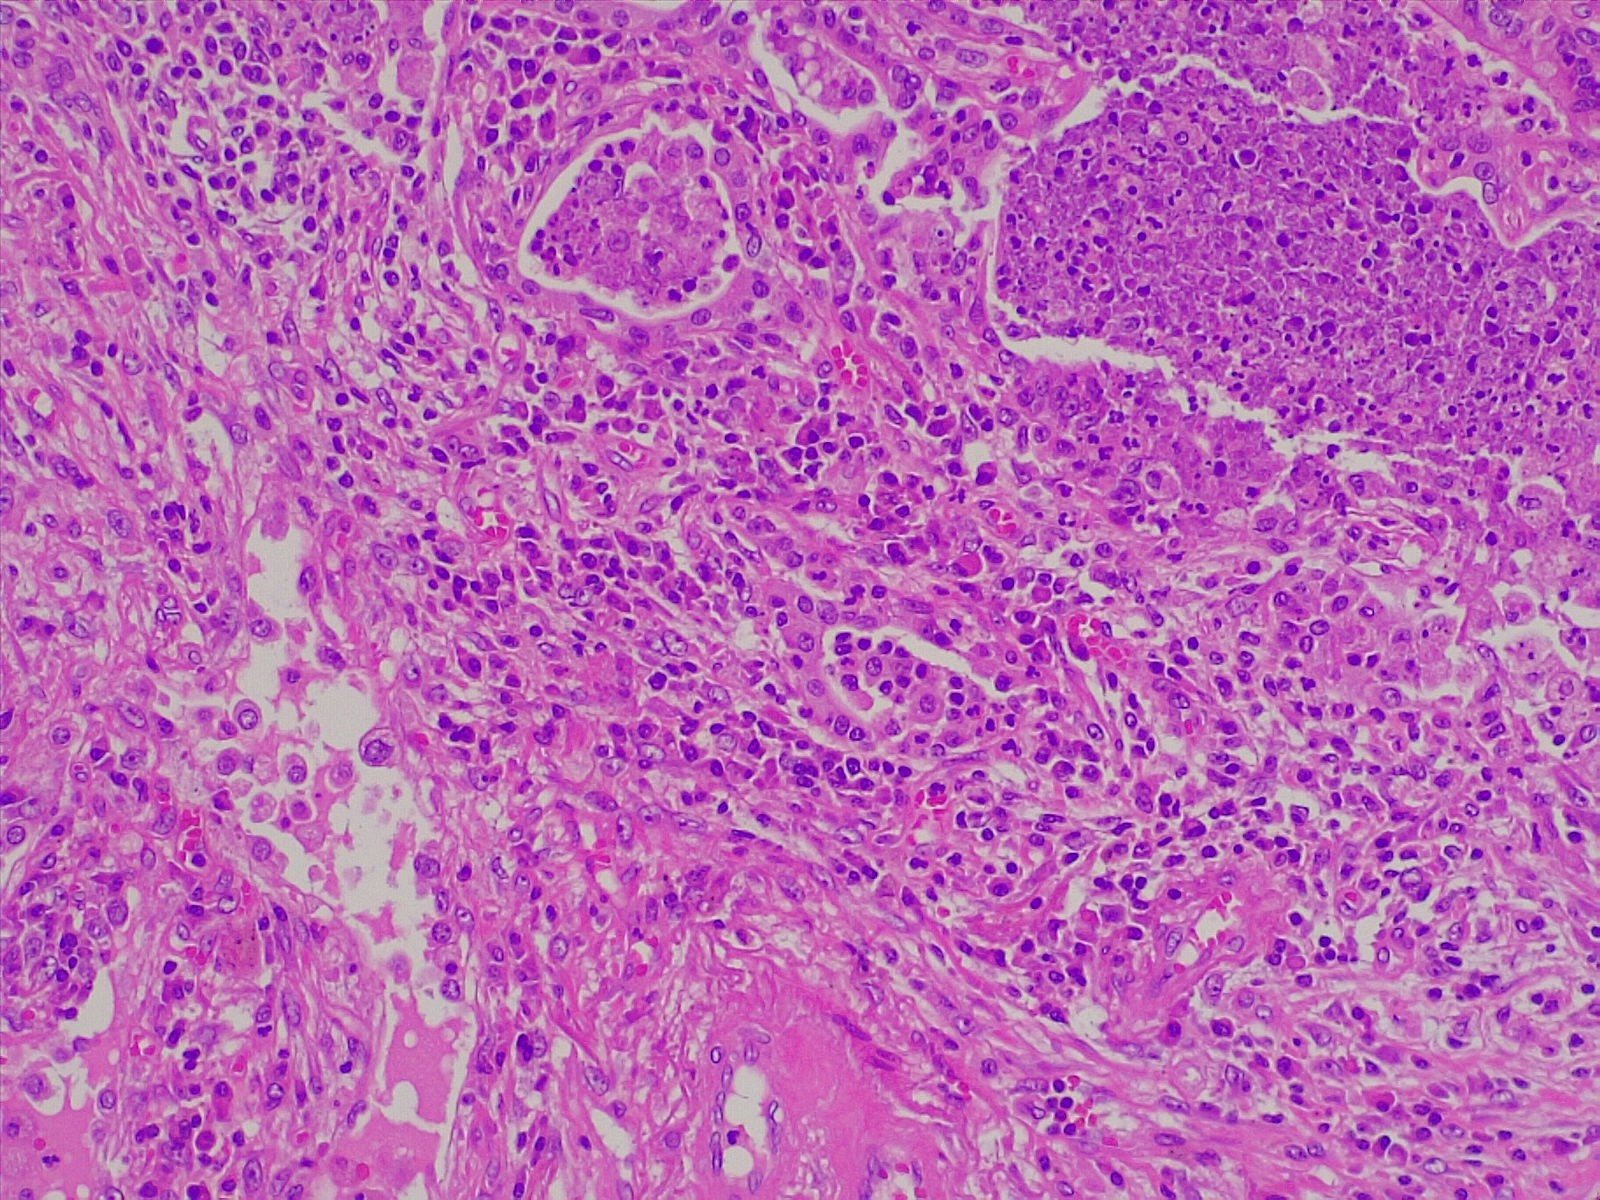
Label: normal lung tissue